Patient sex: M
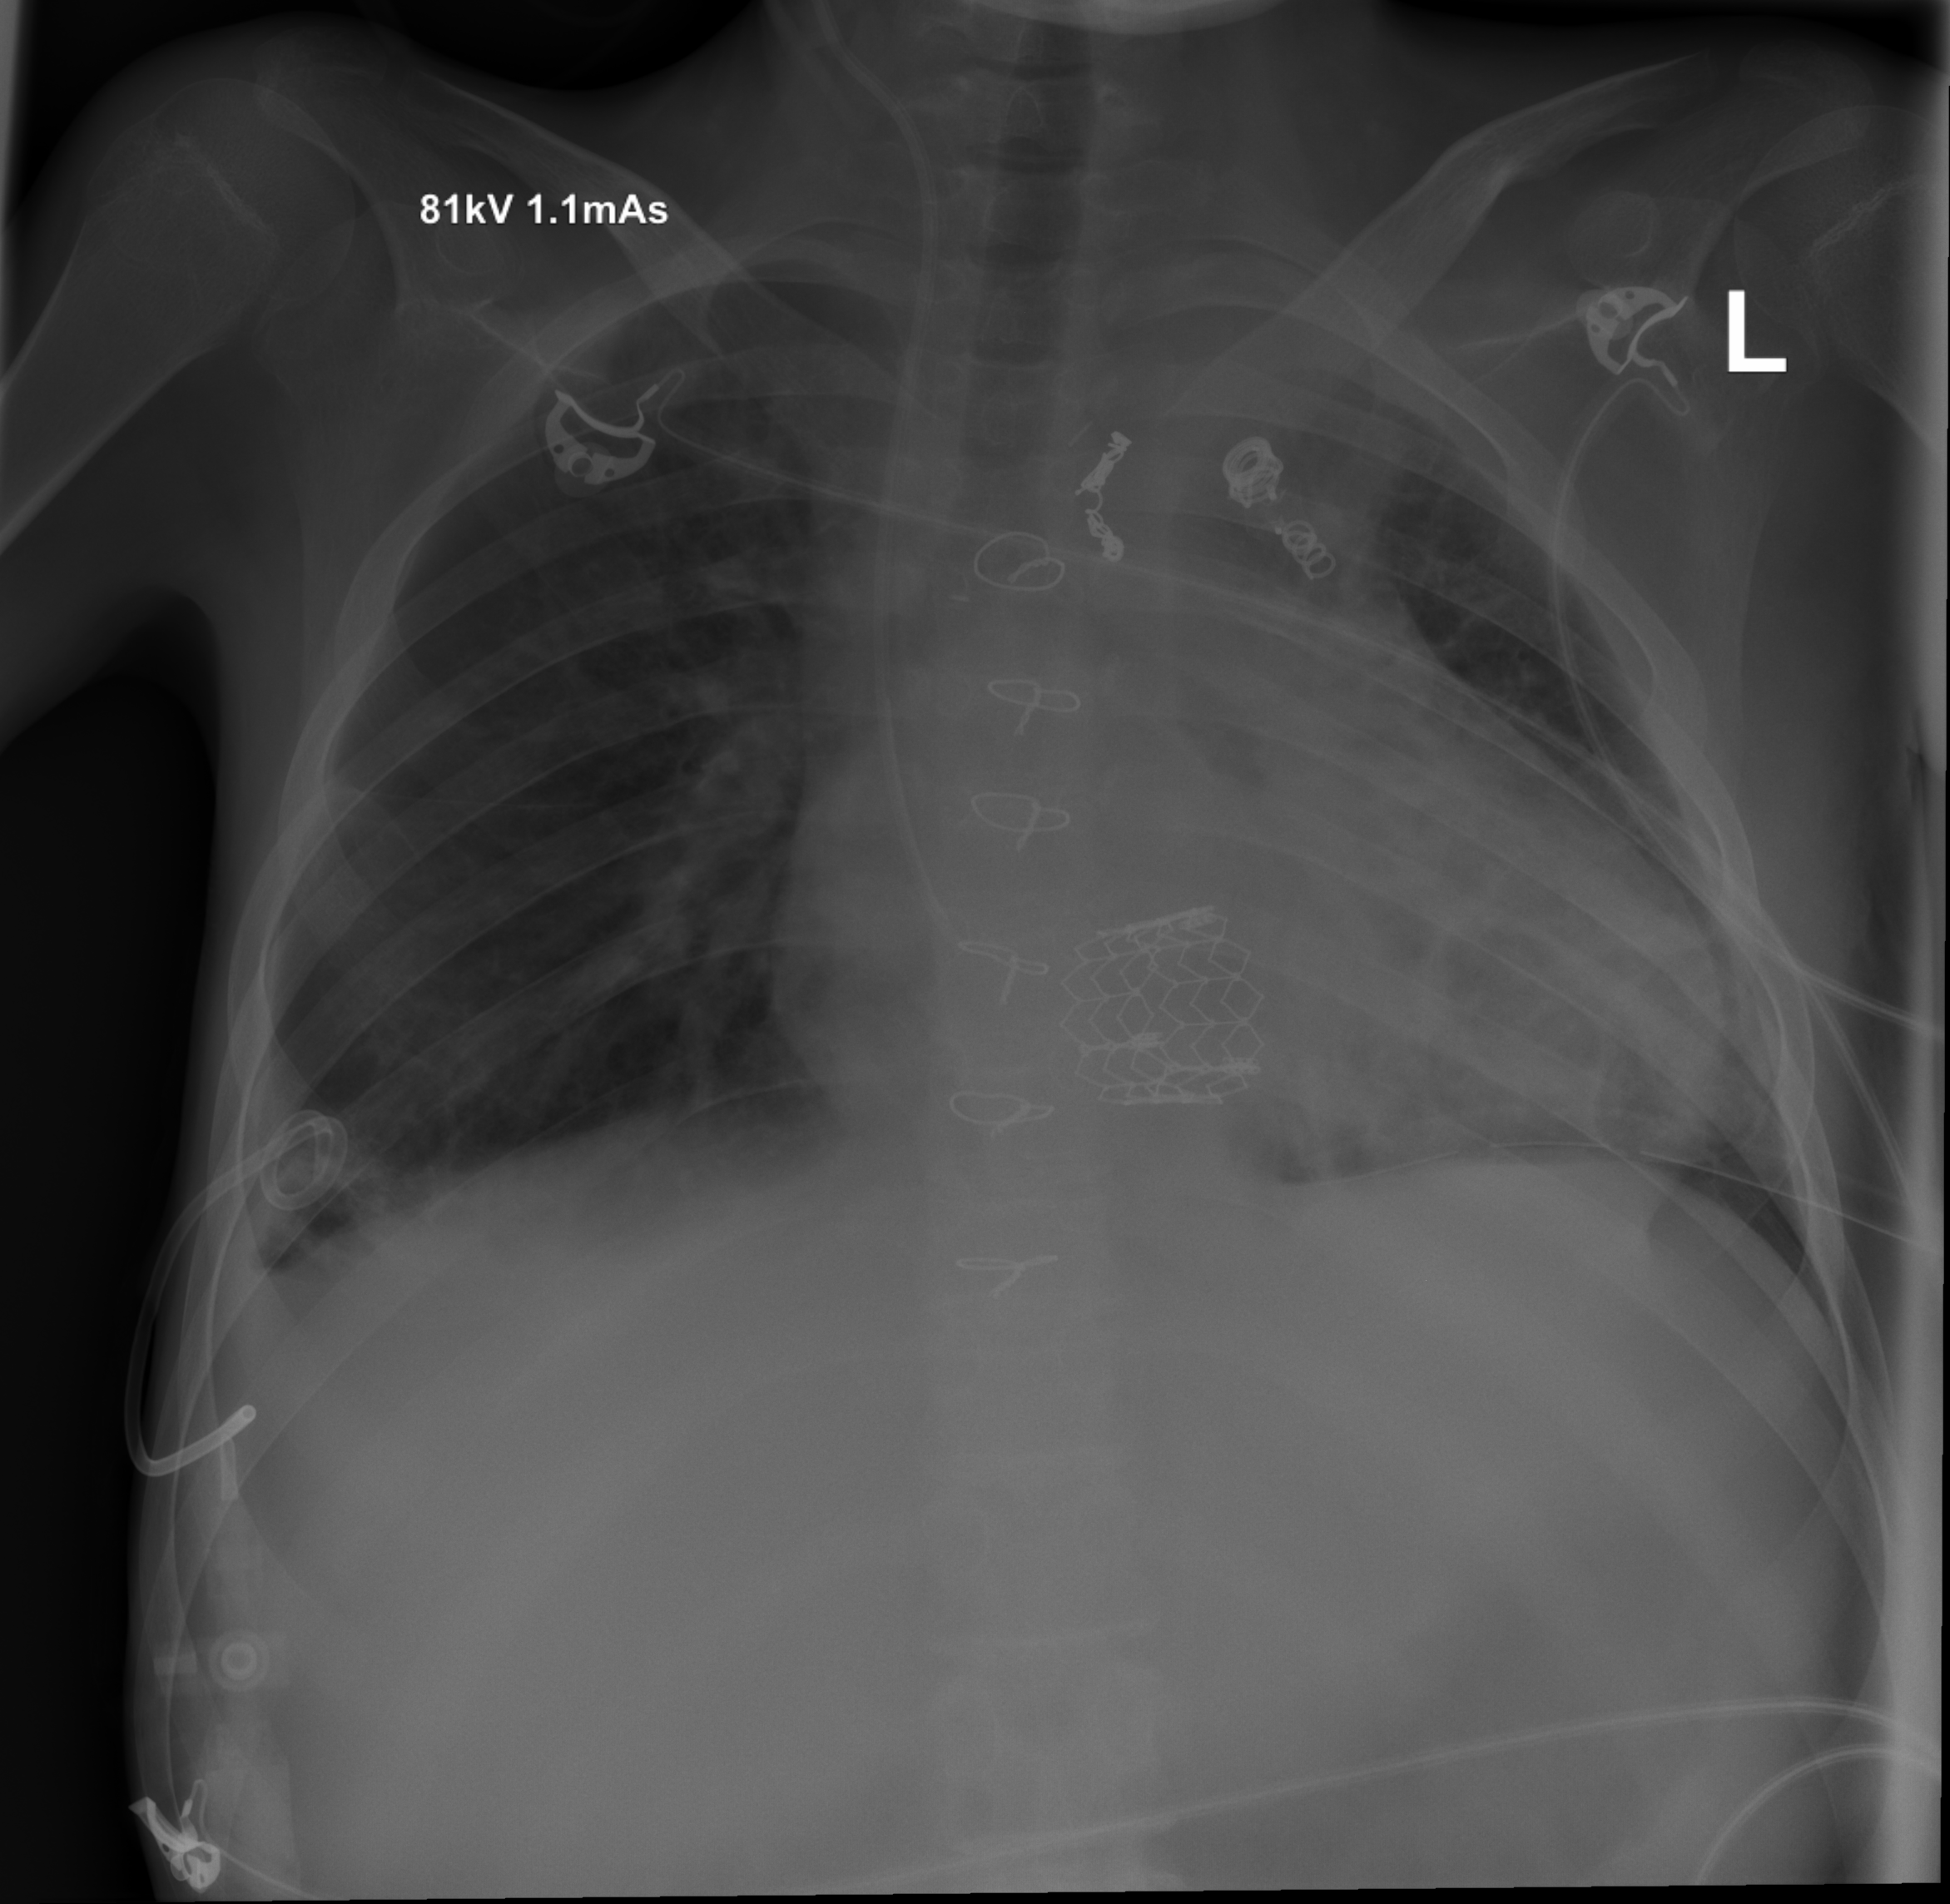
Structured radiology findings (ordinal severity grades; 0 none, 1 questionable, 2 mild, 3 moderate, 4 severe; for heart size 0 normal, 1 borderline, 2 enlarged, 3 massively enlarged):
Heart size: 3
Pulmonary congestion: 2
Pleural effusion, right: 1
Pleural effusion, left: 0
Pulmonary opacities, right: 0
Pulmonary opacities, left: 1
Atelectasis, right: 2
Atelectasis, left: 2